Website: apple
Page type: payment
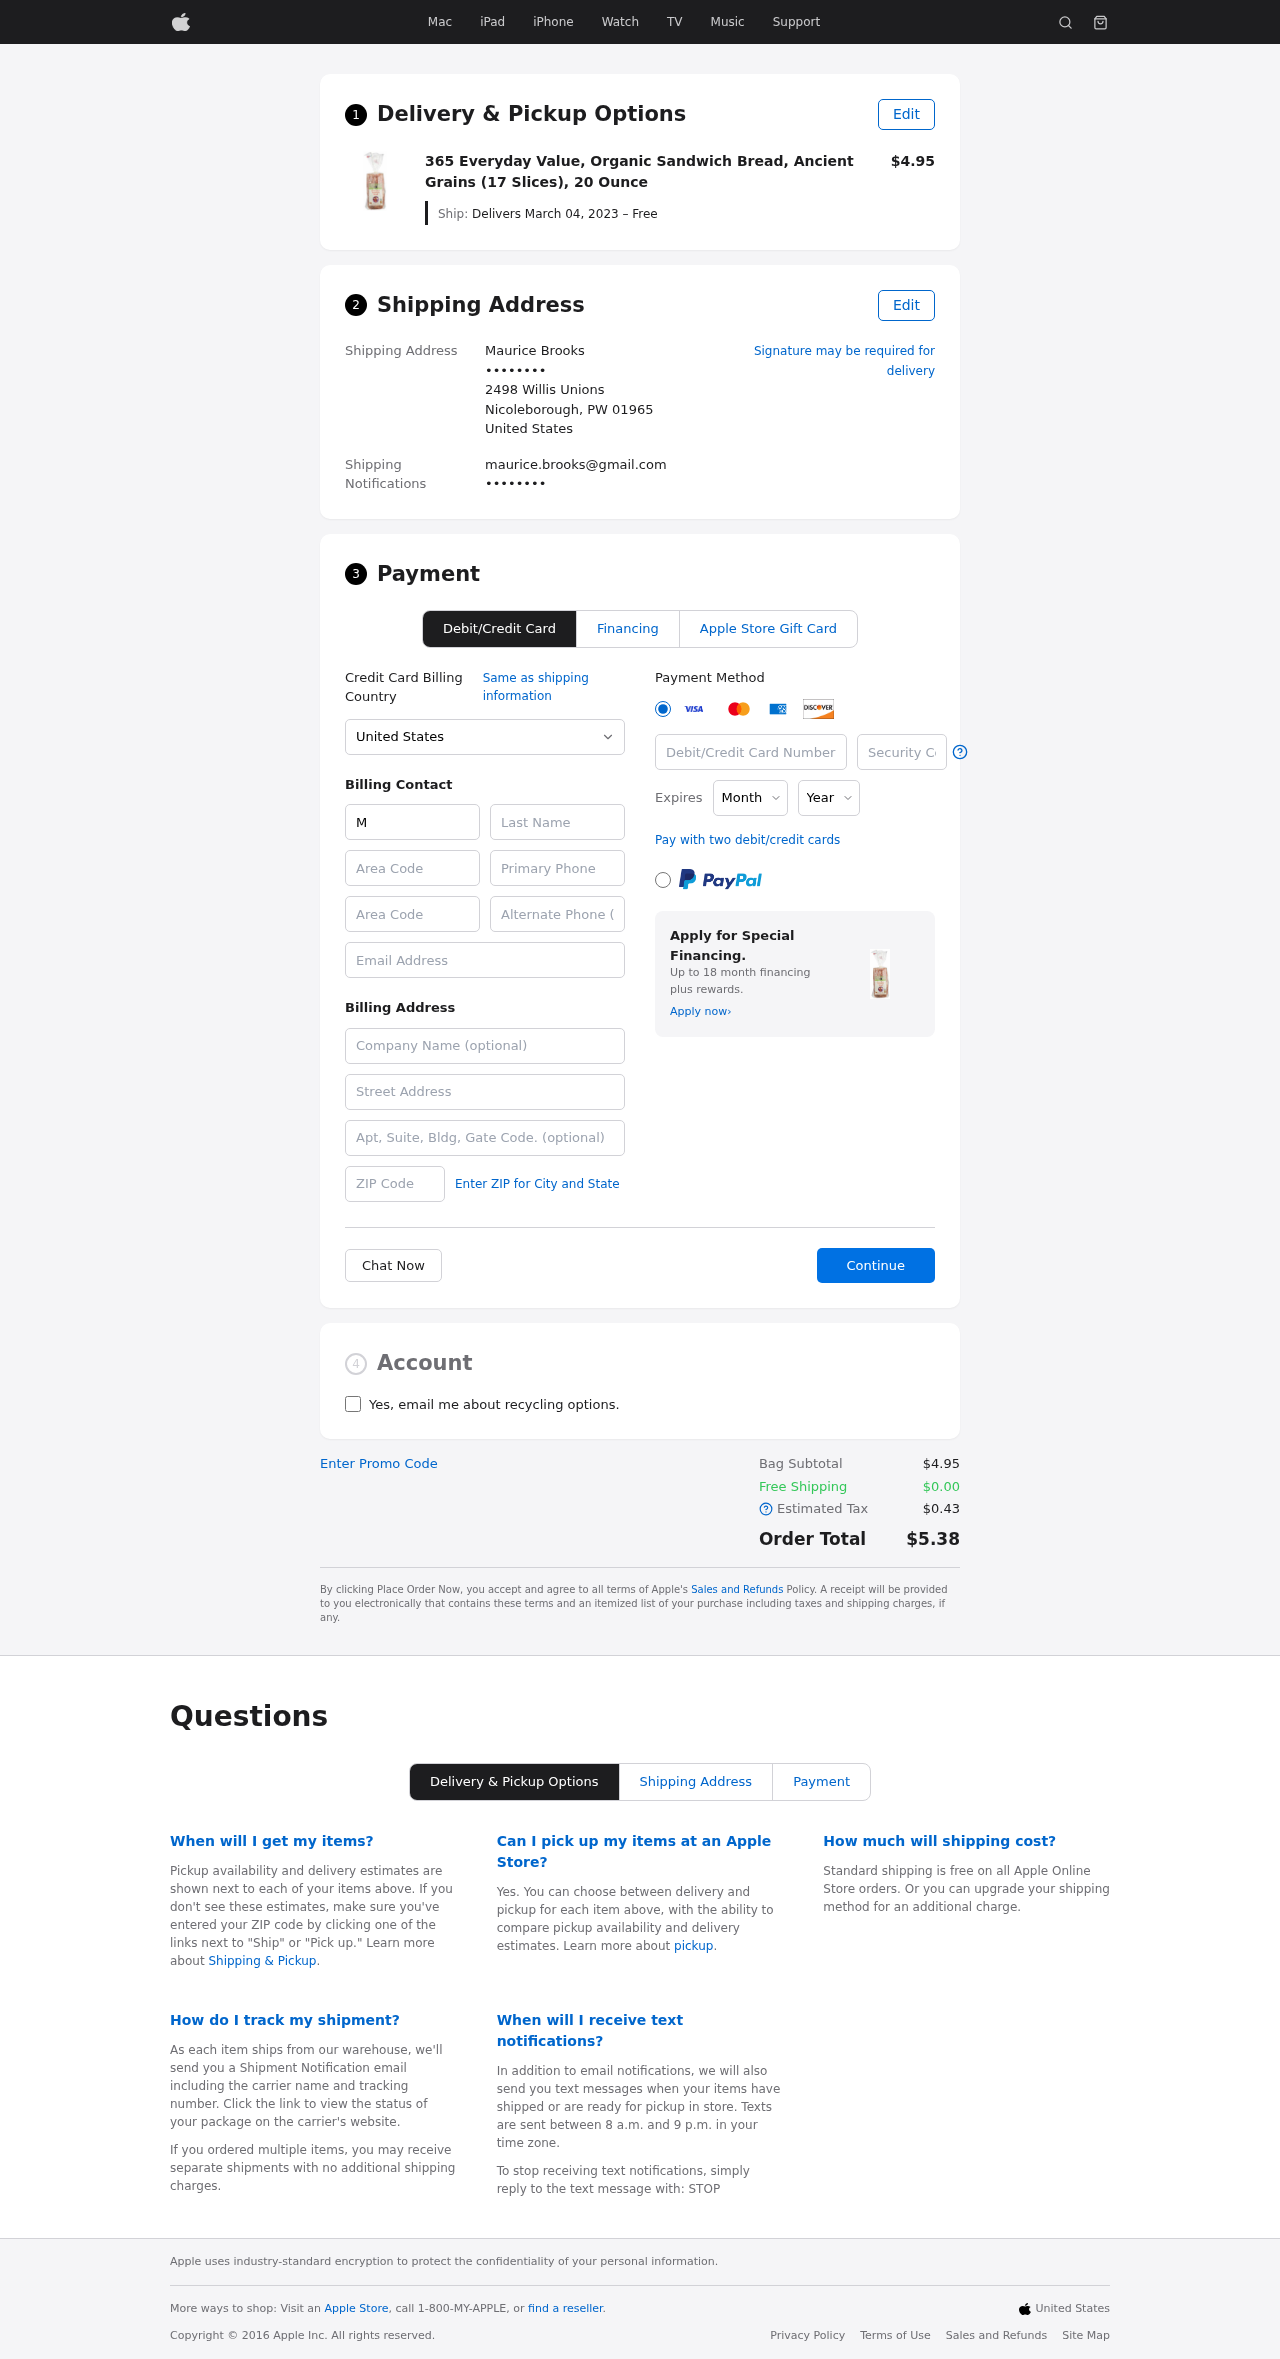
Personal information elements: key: PII_CARD_CVV
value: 7337
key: PII_CARD_EXPIRY_MONTH
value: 08
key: PII_CARD_EXPIRY_YEAR
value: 29
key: PII_CARD_NUMBER
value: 3746 6874 9255 545
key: PII_CITY_STATE_ZIP
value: Nicoleborough, PW 01965
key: PII_COUNTRY
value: United States
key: PII_EMAIL
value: maurice.brooks@gmail.com
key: PII_EMAIL2
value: maurice.brooks@gmail.com
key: PII_FIRSTNAME
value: Maurice
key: PII_FULLNAME
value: Maurice Brooks
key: PII_LASTNAME
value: Brooks
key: PII_PHONE3
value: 4607174220
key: PII_PHONE_ALT
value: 4925119179
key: PII_PHONE_ALT_AREA
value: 492
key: PII_PHONE_AREA
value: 460
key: PII_SECURITY_CODE
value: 0008
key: PII_STREET
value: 2498 Willis Unions
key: PII_PHONE
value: ••••••••
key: PII_PHONE2
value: ••••••••
Product elements: key: PRODUCT1_NAME
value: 365 Everyday Value, Organic Sandwich Bread, Ancient Grains (17 Slices), 20 Ounce
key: PRODUCT1_PRICE
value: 4.95
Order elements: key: ORDER_DELIVERY_DATE
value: Delivers March 04, 2023 – Free
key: ORDER_SUBTOTAL
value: $4.95
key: ORDER_SHIPPING_COST
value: $0.00
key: ORDER_TAX
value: $0.43
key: ORDER_TOTAL
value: $5.38